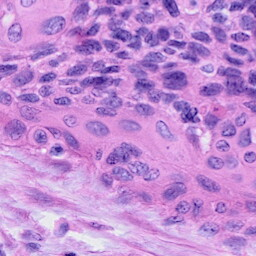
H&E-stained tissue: Cervix